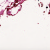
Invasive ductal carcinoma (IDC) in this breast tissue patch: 0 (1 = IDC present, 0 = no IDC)